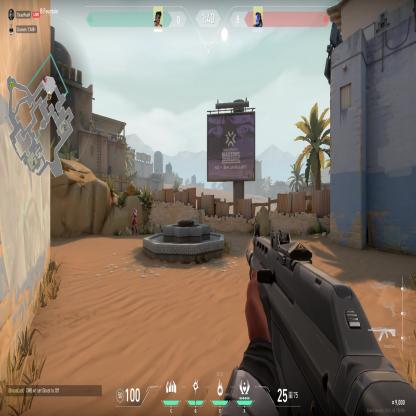
Label: enemy